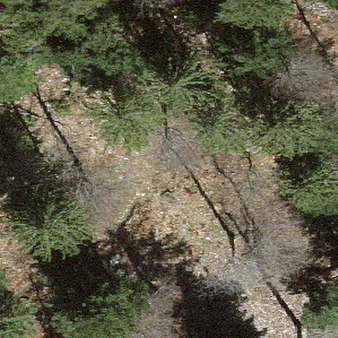
Label: other